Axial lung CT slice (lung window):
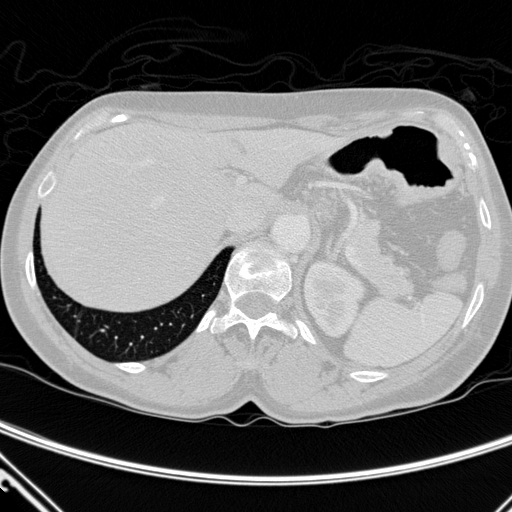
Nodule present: no